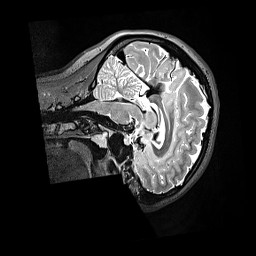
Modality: T2w
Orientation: sagittal
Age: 21
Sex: female
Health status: ill
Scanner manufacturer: siemens
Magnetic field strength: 3 T
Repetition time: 3.2 s
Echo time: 0.564 s